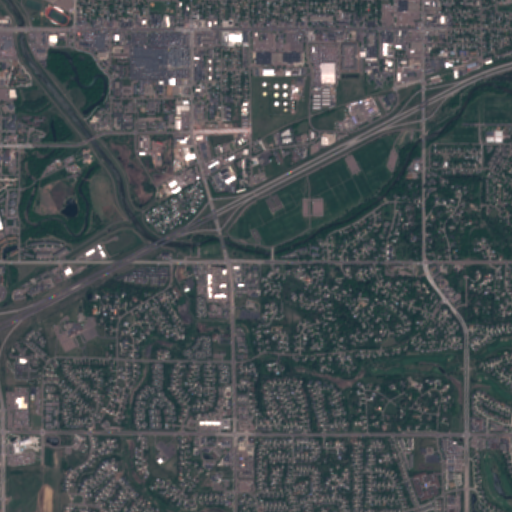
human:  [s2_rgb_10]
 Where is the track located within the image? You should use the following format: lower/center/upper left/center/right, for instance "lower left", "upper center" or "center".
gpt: The track is located in the upper left of the image.
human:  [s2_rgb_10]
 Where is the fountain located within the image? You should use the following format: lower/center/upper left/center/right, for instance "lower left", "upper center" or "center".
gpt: The fountain is located in the lower right of the image.
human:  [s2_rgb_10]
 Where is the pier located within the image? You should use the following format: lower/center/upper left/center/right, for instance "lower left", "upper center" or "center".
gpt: The pier is located in the center left of the image.
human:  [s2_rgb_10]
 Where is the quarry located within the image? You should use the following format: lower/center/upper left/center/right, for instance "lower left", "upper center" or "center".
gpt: There is no quarry in the image.